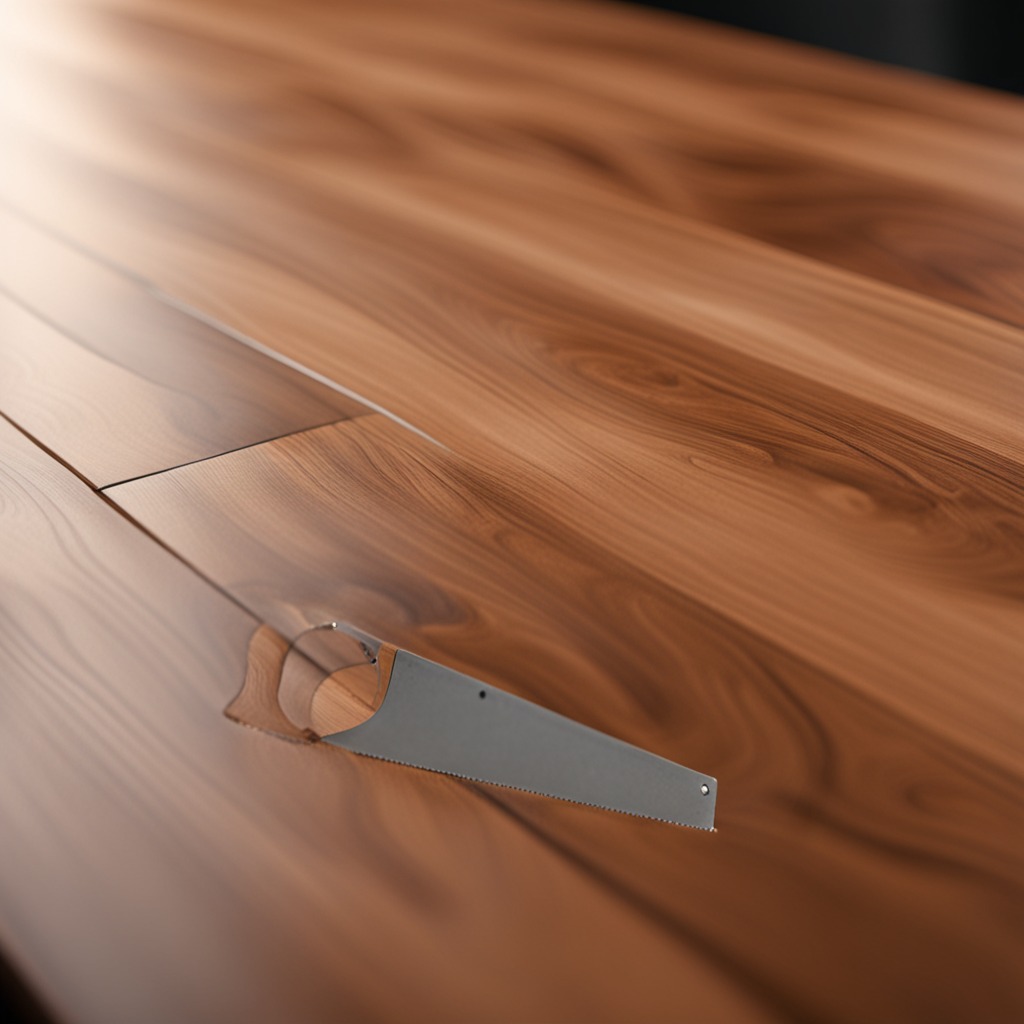
A metal saw is lying on a wooden table in a carpentry studio.